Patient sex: F
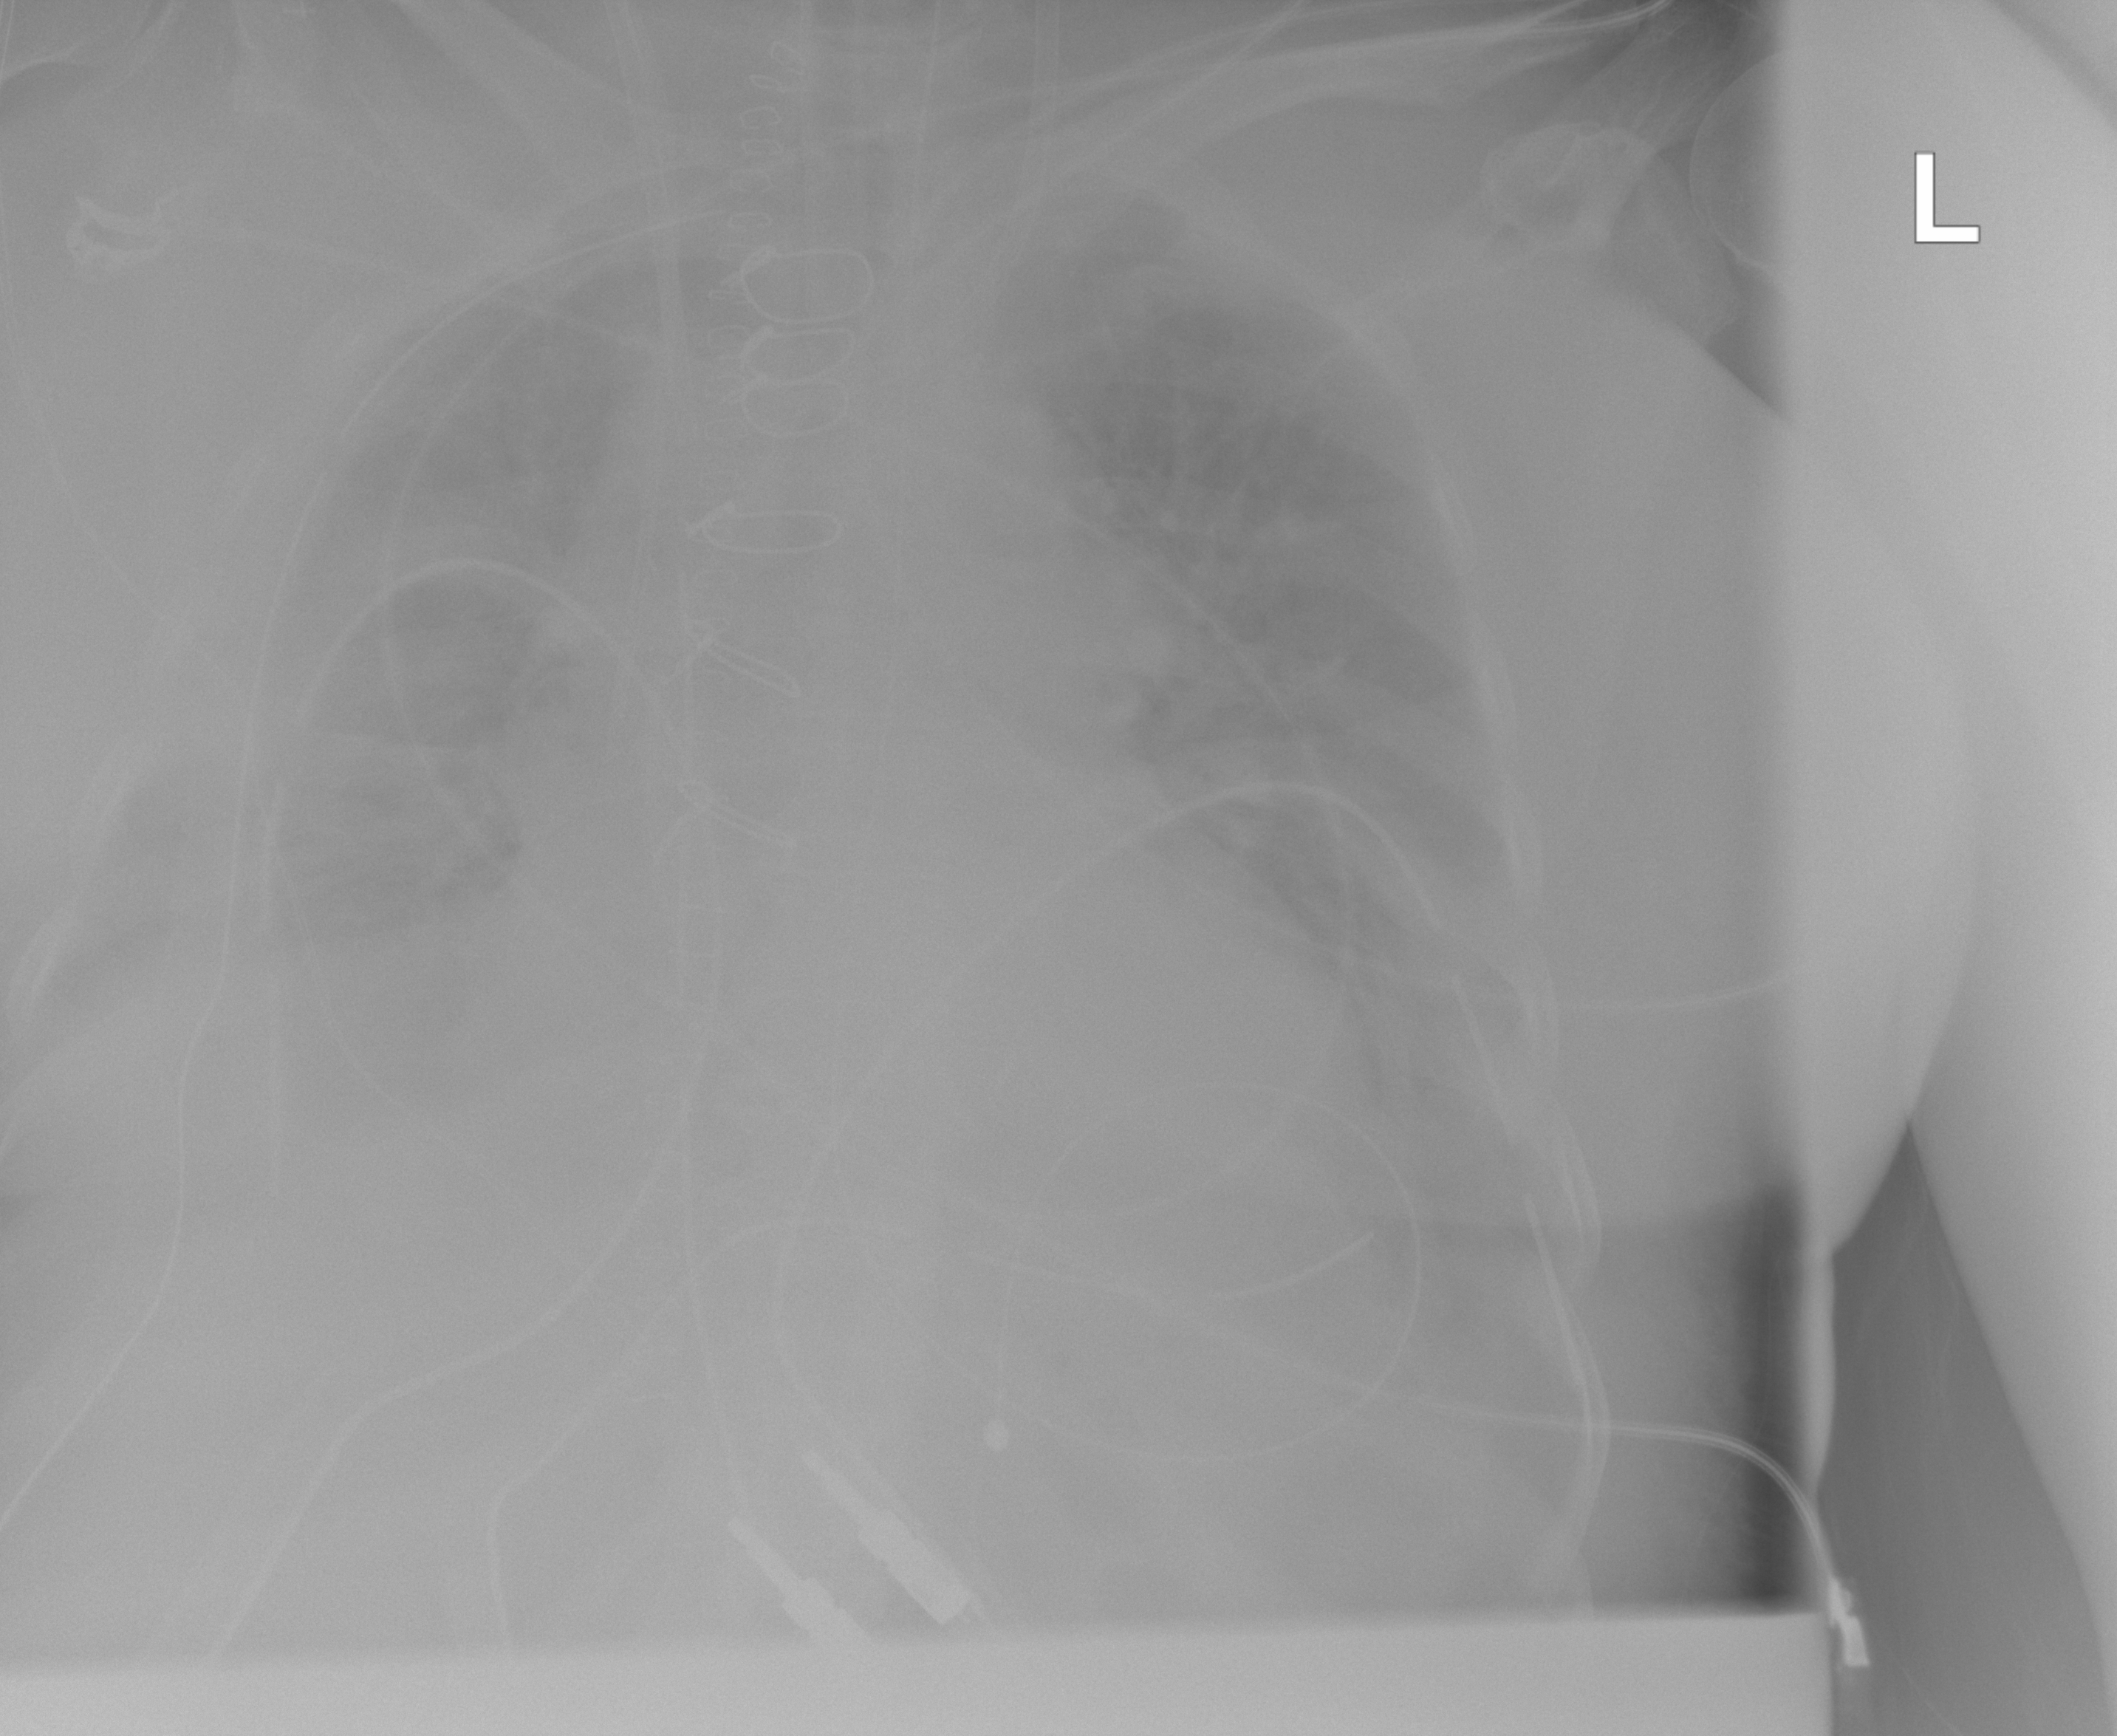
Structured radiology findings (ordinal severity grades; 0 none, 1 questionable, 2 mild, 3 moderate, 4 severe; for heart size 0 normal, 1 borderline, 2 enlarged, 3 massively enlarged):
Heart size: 2
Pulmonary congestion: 0
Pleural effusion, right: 3
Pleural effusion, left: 0
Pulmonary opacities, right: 1
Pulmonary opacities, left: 0
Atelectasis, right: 2
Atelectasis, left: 2